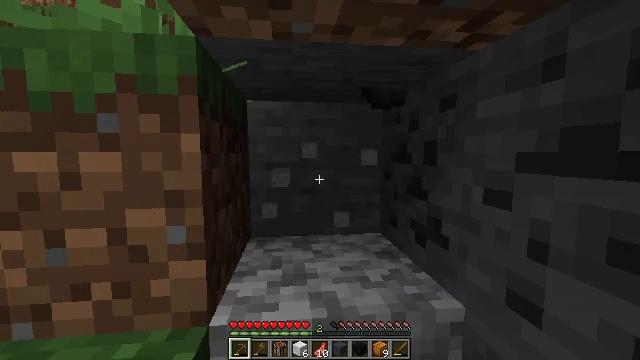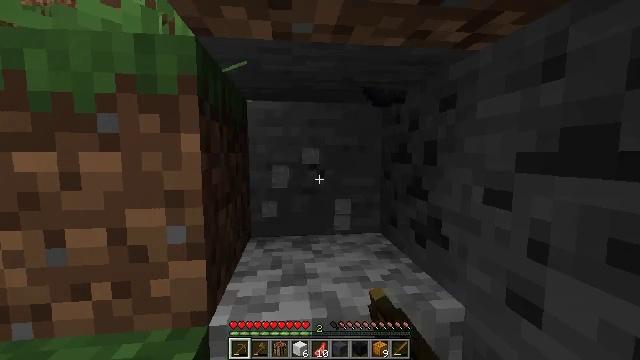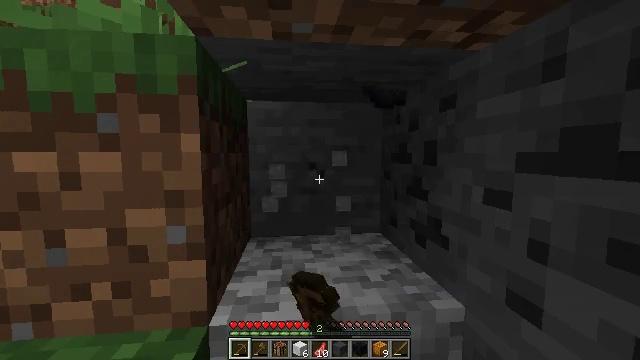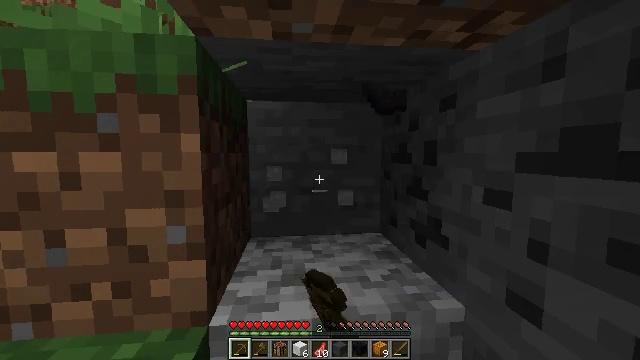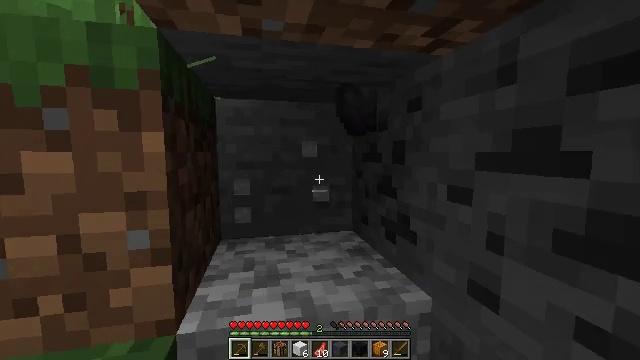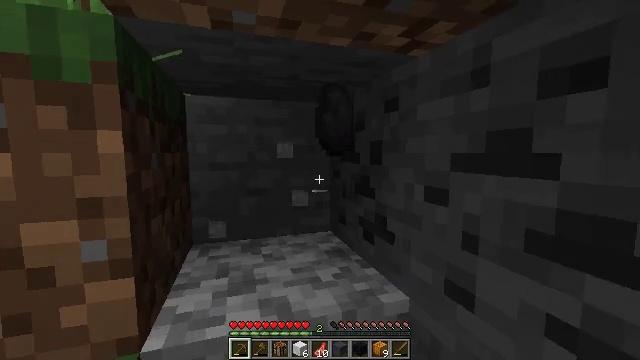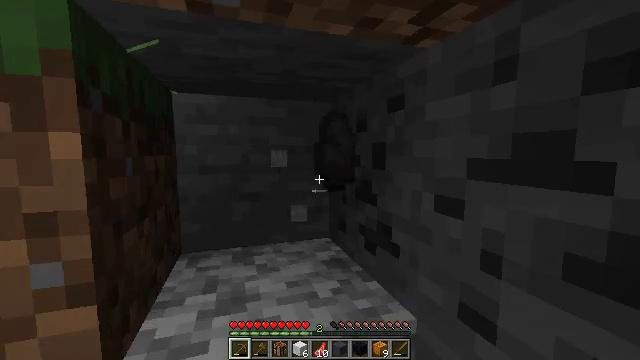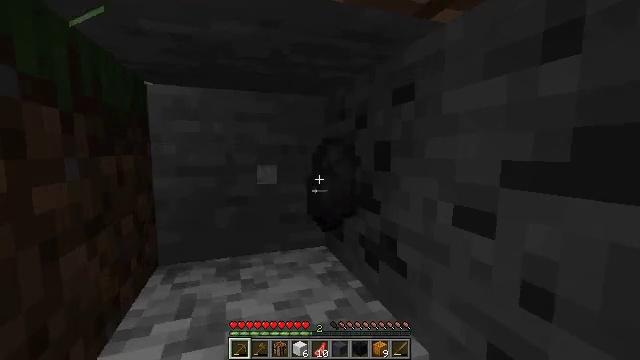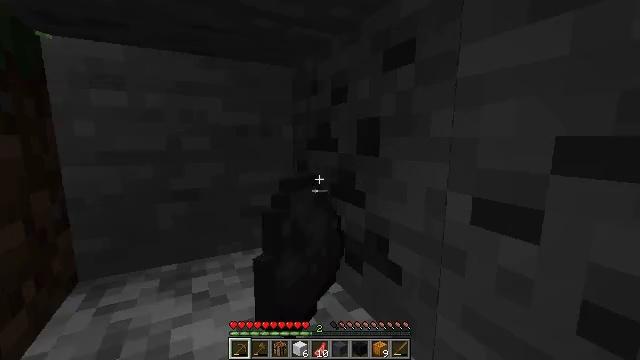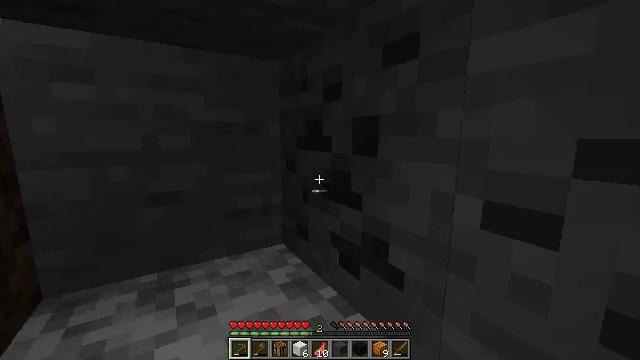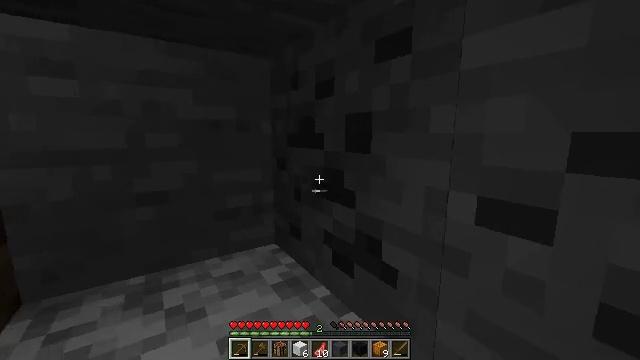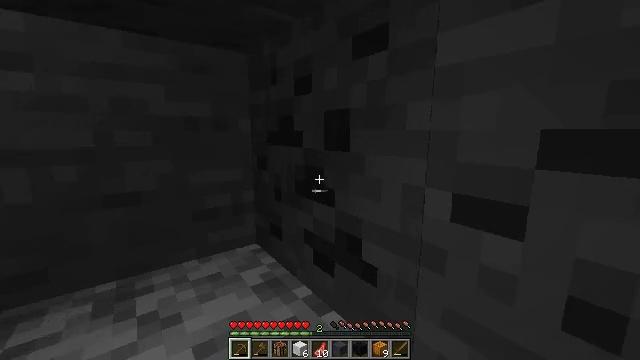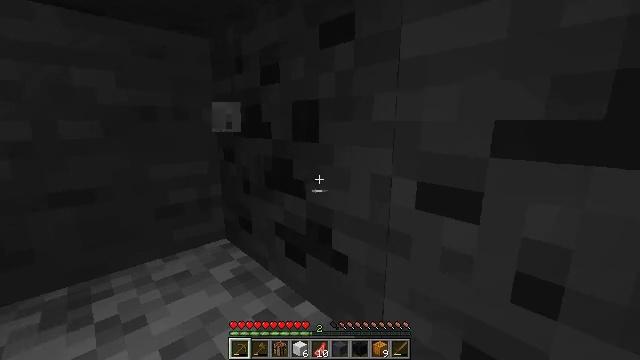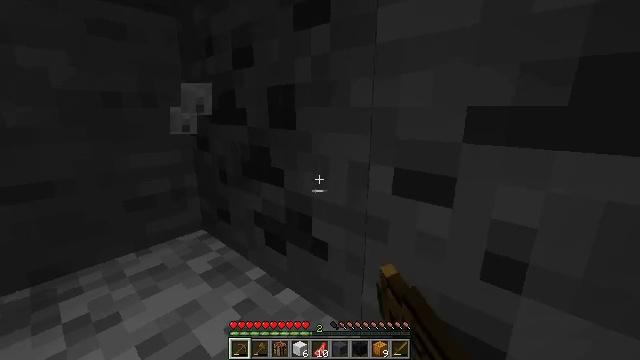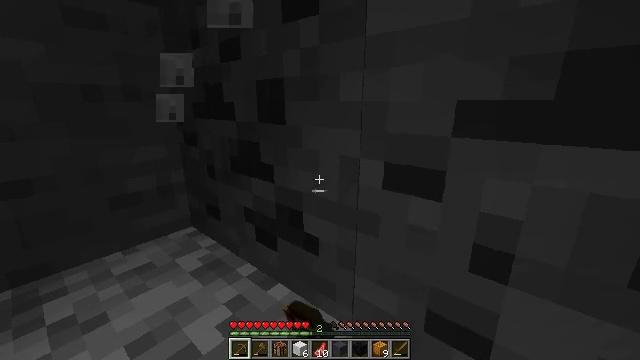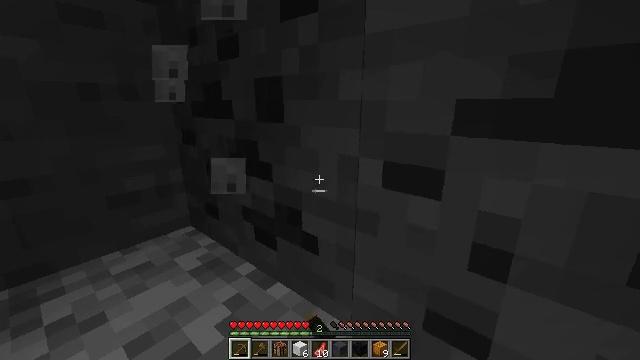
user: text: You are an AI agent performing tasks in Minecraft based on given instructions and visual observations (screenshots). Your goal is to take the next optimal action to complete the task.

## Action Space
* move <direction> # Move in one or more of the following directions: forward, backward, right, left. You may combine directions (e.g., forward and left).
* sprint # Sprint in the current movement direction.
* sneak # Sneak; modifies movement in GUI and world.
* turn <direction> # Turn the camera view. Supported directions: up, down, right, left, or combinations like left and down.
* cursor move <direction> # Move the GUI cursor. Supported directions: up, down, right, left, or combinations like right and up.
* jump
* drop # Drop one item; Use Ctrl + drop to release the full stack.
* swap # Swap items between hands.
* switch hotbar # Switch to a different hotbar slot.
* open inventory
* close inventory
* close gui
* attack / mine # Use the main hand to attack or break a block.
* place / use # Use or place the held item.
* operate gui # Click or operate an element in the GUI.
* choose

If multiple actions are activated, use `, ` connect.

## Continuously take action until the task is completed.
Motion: motion action
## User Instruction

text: Break the coal ore to collect coal.
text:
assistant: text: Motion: attack / mine
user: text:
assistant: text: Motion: attack / mine
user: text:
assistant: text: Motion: no_op
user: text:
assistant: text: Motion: turn right
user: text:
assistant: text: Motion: move forward, turn right
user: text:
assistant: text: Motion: move forward
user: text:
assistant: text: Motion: move forward
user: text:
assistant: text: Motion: move forward and move left, turn right and down
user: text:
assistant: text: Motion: move forward and move left, turn right
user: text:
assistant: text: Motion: move forward, turn right
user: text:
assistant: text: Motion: turn right
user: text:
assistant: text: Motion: turn right and down, attack / mine
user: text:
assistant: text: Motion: turn right and down, attack / mine
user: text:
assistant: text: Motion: turn right and down, attack / mine
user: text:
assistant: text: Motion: attack / mine
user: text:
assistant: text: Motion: attack / mine
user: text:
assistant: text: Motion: attack / mine
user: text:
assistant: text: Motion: attack / mine
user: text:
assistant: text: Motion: attack / mine
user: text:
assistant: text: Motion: attack / mine
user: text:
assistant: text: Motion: attack / mine
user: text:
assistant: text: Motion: attack / mine
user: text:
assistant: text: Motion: attack / mine
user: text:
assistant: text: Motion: attack / mine
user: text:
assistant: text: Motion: attack / mine
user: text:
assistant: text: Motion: attack / mine
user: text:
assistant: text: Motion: attack / mine
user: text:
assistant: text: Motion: attack / mine
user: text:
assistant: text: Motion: attack / mine
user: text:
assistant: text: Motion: attack / mine